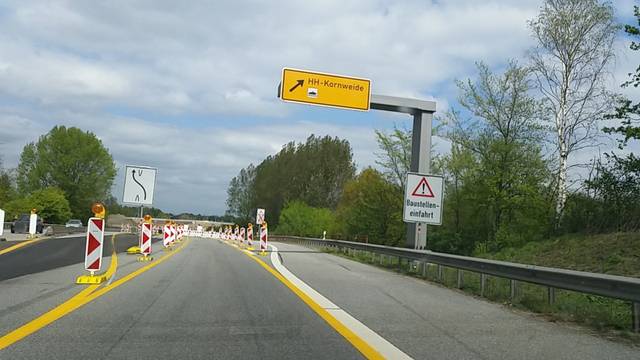
Region: Germany
Coordinates: 53.477, 9.998